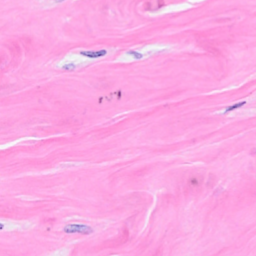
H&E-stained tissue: Breast